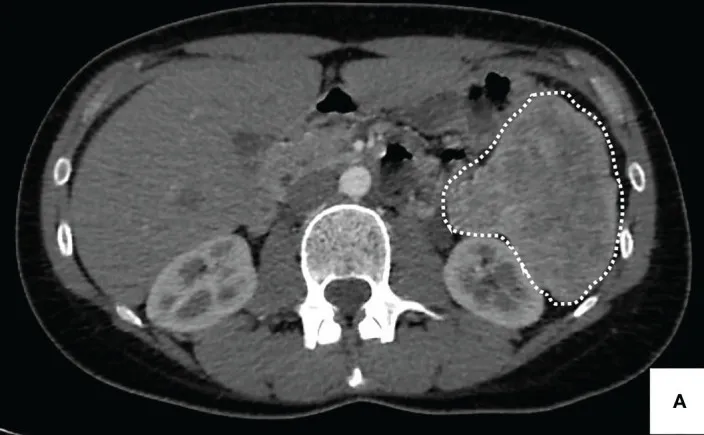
Abdominal injected CT-scan of a giant insulinoma in a 38-year-old female patient suffering from severe hypoglycemia. (A) Plain Computed Tomography scan (CT-scan); horizontal cut: the 88 mm-wide mass was observed in the left hypochondrium, without invasion of adjacent structures (dashed lines).
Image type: radiology (ct)